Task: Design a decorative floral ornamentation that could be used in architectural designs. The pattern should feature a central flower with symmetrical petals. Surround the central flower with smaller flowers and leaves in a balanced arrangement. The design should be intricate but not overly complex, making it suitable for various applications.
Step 404:
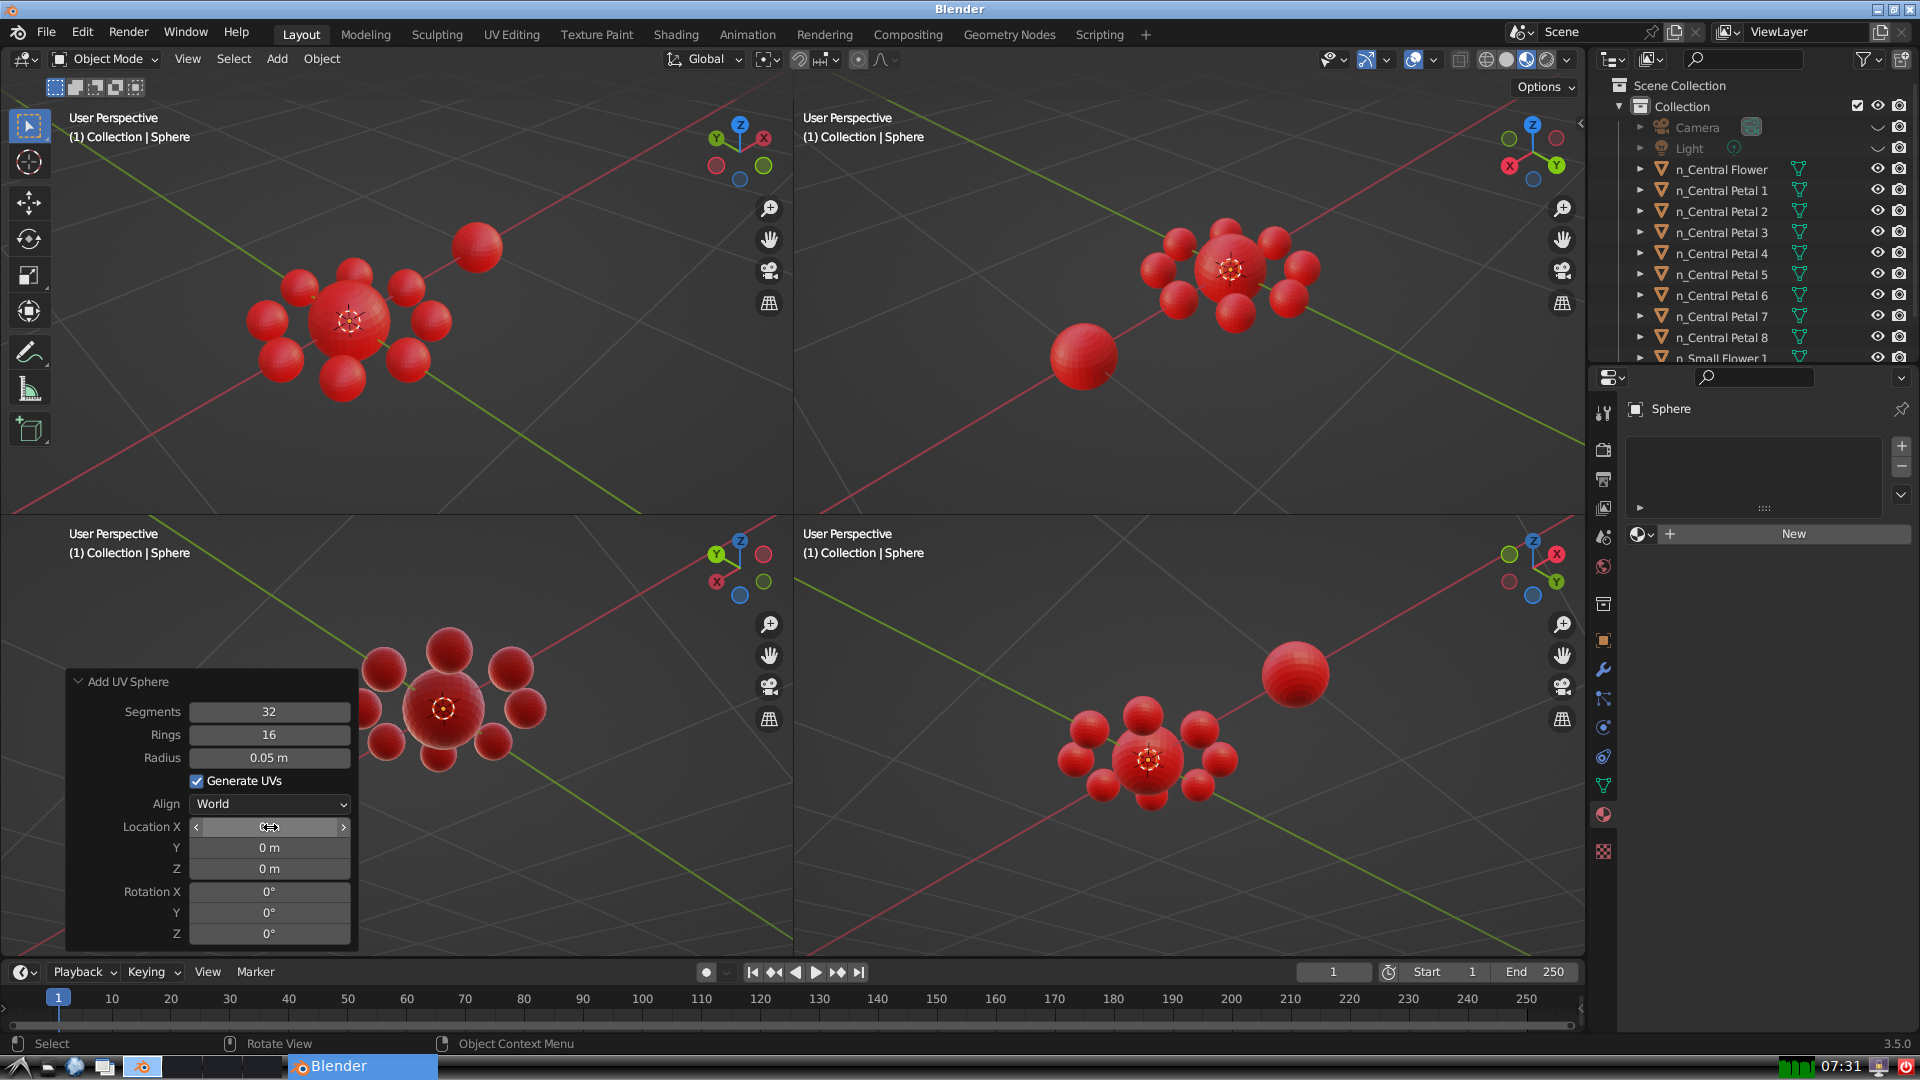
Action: click: no